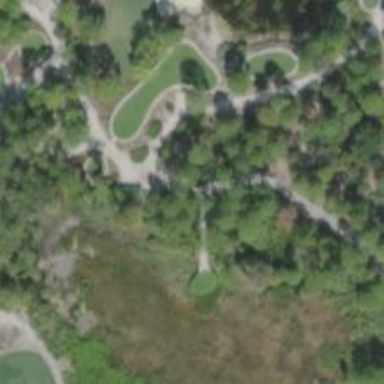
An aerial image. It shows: Path for both road and golf.